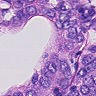
Metastatic tissue present: yes